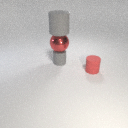
small red rubber cylinder to the right of small gray rubber cylinder